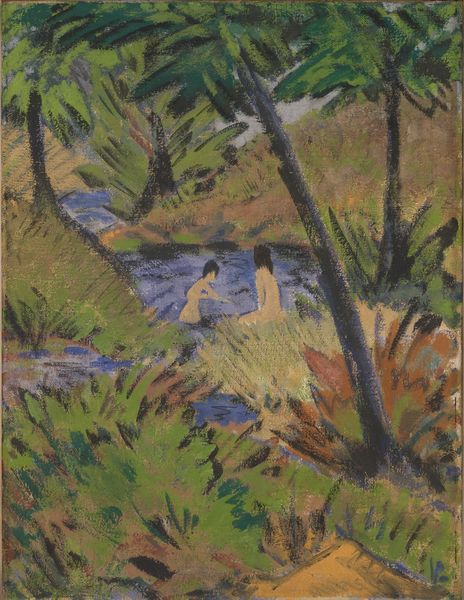
Titel: Badende Mädchen im Waldteich
Künstler: Otto Mueller
Standort: Wien
Institution: Albertina, Wien
Schlagwörter: akt, baum, berg, blau, blätter, gemälde, haut, himmel, nackt, wasser, aquarell, baden, badende, bäume, fluss, frauen, grün, landschaft, menschen, mädchen, see, sitzen, teich, äste, braun, bunt, frau, orange, schwarz, gras, wiese, beige, expressionismus, leute, arme, stehen, bild, öl, bach, baumstamm, natur, schilf, stamm, busch, büsche, einsam, gebüsch, gewässer, sträucher, haare, pflanzen, wald, müller, zwei, farben, linien, stämme, palme, nackte, grass, gauguin, waschen, unbekleidet, paul, reinigen, gaugin, wesen, urwald, palmen, wildnis, dschungel, otto müller, erfrischen, maden, reininge